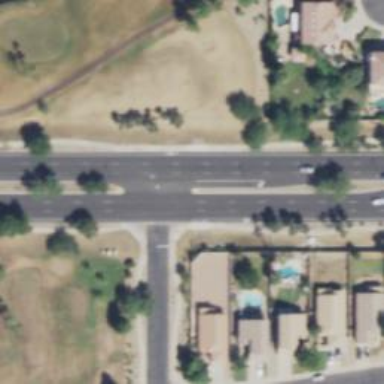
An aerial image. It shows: Secondary road with asphalt surface.